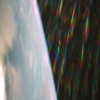
Label: sunburn